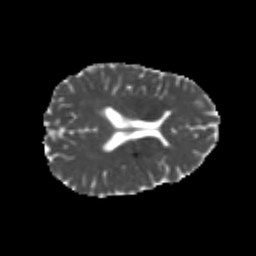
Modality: MD
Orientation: axial
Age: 20
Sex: female
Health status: healthy
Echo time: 0.074 s